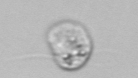
Label: Amoeba